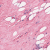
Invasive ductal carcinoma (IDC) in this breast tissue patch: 0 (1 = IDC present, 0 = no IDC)